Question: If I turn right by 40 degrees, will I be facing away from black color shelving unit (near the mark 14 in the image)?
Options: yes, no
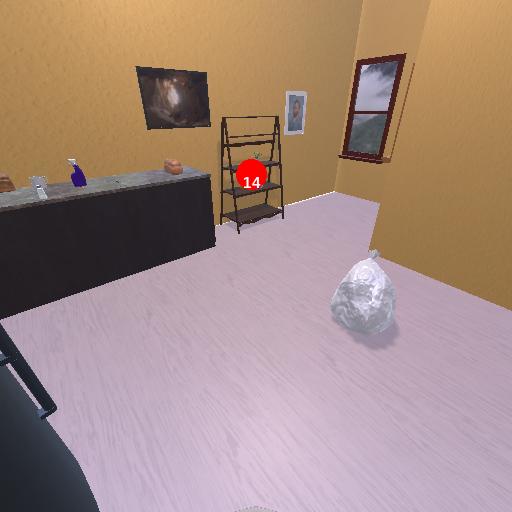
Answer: yes